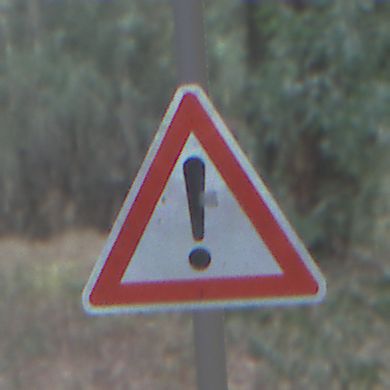
Verkehrszeichen: Gefahrenstelle
Umgebung: Outdoor, Nature
Tageszeit: SunriseSunset
Wetter: NotSpecified
Licht: Natural
Jahreszeit: Autumn
Kontrast: MediumContrast